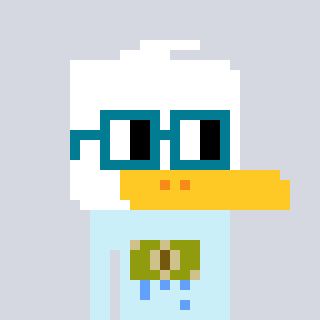
a pixel art character with square dark green glasses, a duck-shaped head and a cold-colored body on a cool background